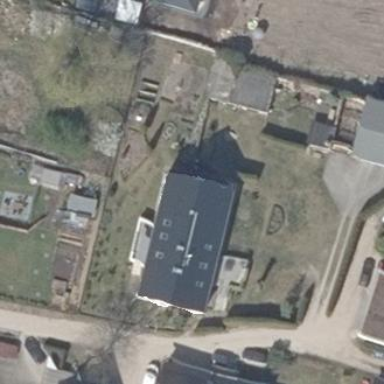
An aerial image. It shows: Gabled building.